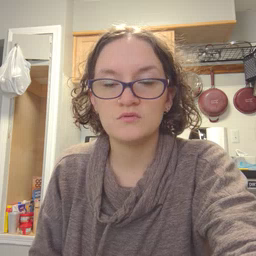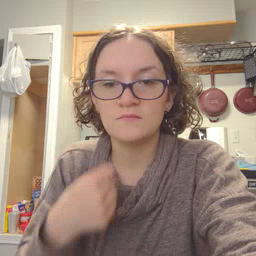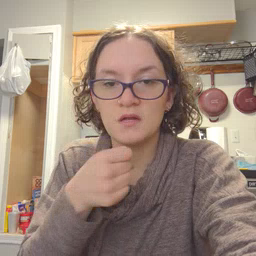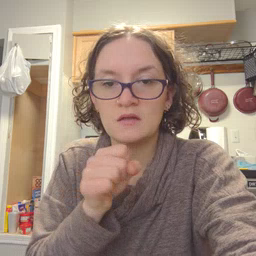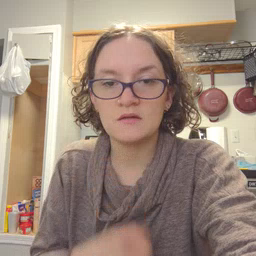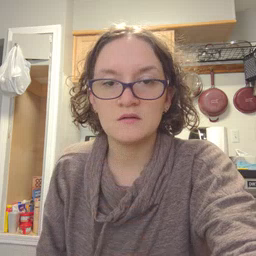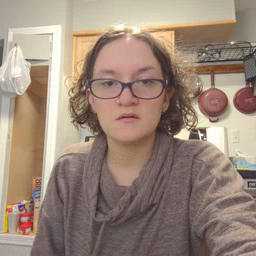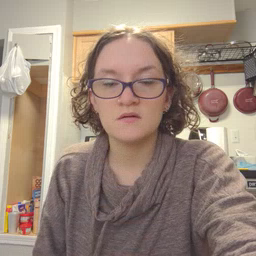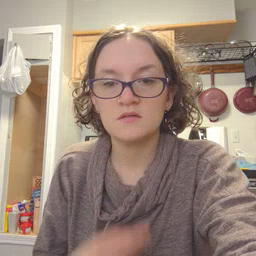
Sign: make